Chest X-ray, PA view. Patient: 47 years old, sex M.
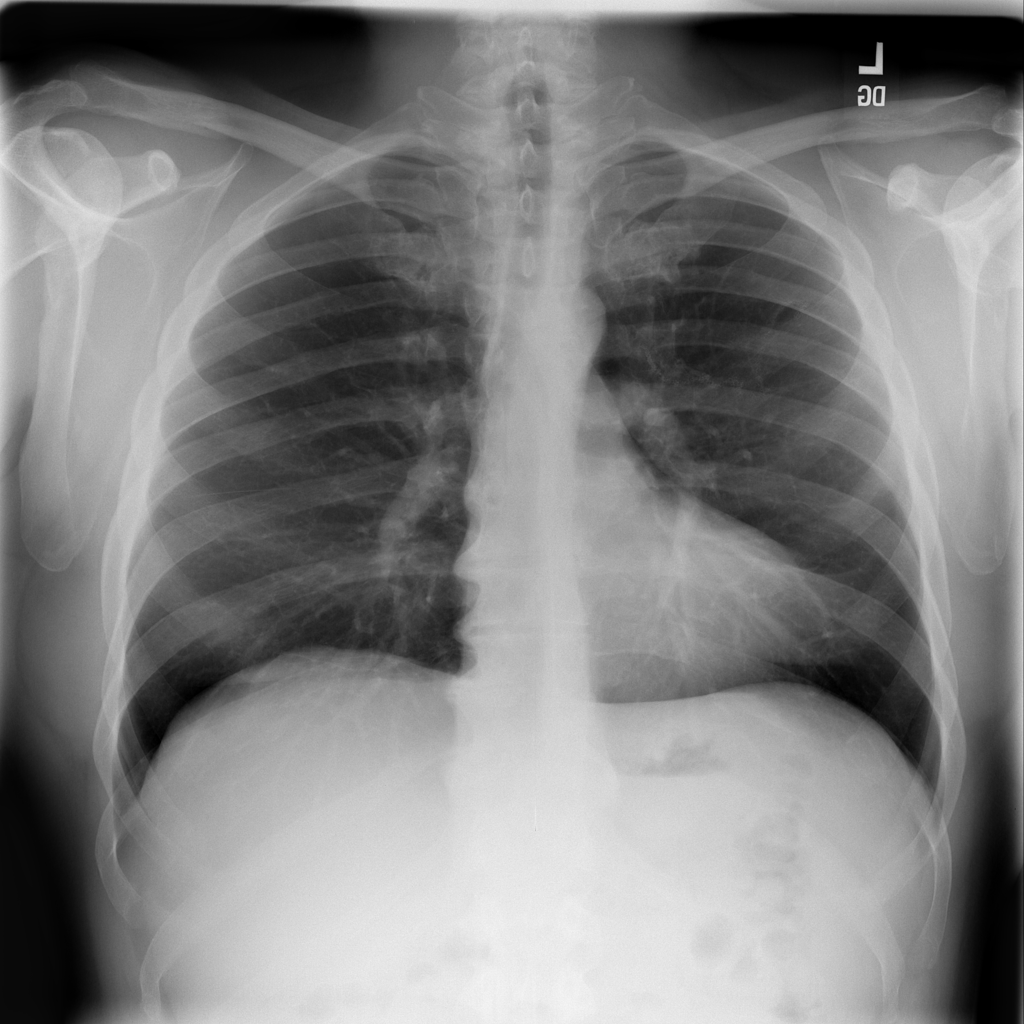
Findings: No Finding